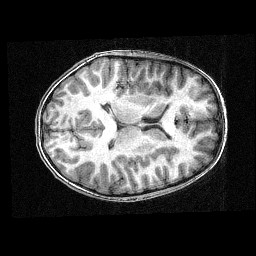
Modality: T1w
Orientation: axial
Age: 12
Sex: male
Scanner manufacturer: siemens
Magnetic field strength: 3 T
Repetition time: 2.3 s
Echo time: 0.00336 s